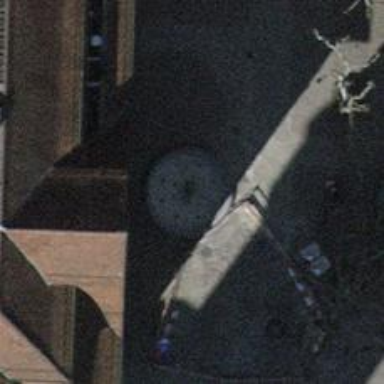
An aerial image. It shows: Fountain.